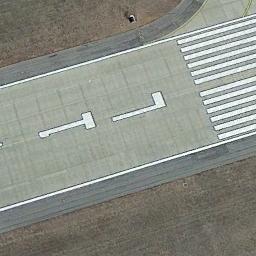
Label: runway